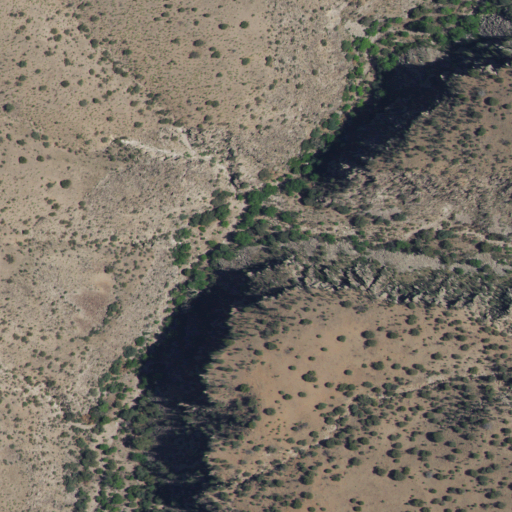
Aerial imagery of valley in New Mexico named Whitetail Canyon containing shrub, evergreen forest, and grassland